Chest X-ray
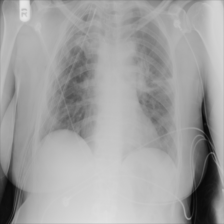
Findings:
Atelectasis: negative
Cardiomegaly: negative
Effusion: negative
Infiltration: negative
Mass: negative
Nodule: negative
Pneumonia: negative
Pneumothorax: negative
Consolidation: negative
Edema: negative
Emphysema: negative
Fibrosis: negative
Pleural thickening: negative
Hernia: negative